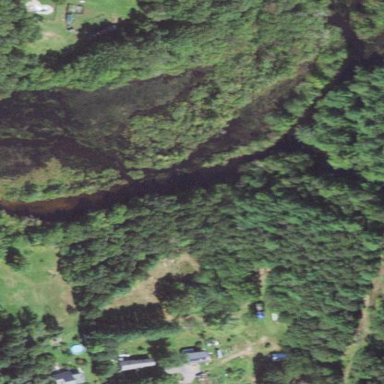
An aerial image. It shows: Mixed woodland area with various types of leaves.